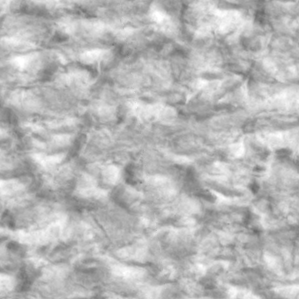
Label: non_frost